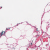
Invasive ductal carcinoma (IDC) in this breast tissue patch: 0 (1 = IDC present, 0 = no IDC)